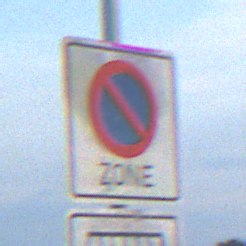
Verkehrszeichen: BeginnEingeschraenktesHalteverbotZone
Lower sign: HinweisDurchSinnbild13
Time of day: SunriseSunset
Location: Outdoor (Nature)
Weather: PartlyCloudy
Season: NotSpecified
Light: Natural